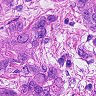
Metastatic tissue present: yes